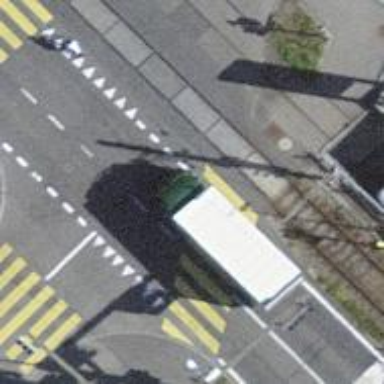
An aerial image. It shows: Crossing for the railway.